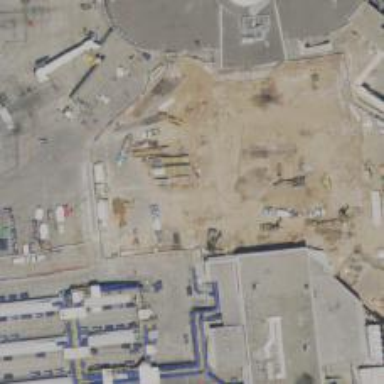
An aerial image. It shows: Airport gate.